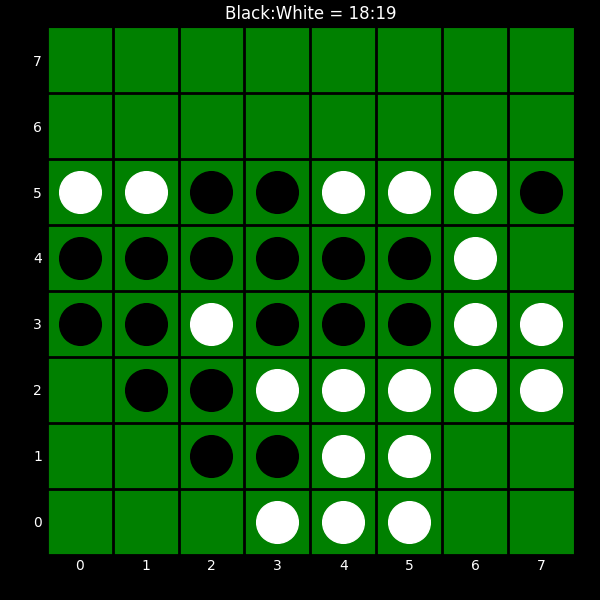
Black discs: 18
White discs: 19